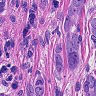
Metastatic tissue present: yes